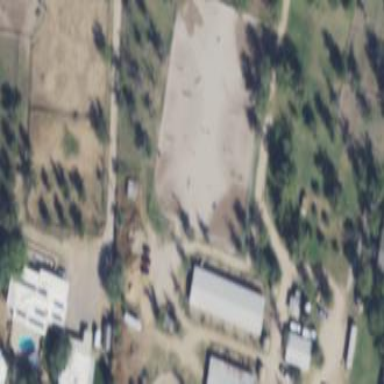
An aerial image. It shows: Equestrian pitch used for leisure and sports activities.